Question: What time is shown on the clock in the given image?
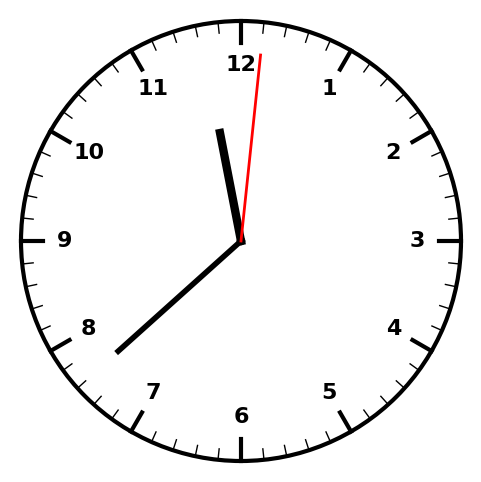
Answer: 11:38:01